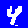
Digit: 4